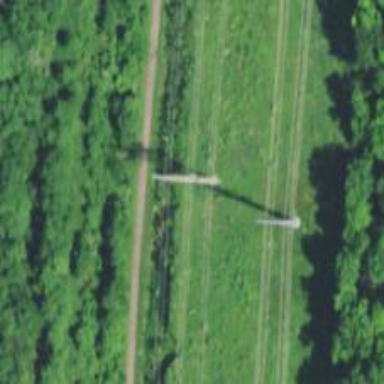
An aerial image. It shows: Lattice structure tower.